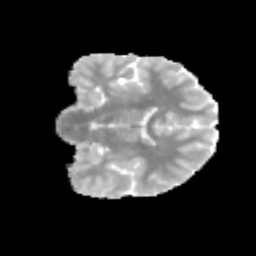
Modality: MD
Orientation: coronal
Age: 13
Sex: male
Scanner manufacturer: siemens
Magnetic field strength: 3 T
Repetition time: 3.8 s
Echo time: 0.07 s